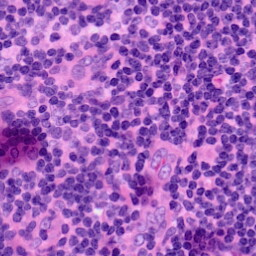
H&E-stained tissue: LymphNode